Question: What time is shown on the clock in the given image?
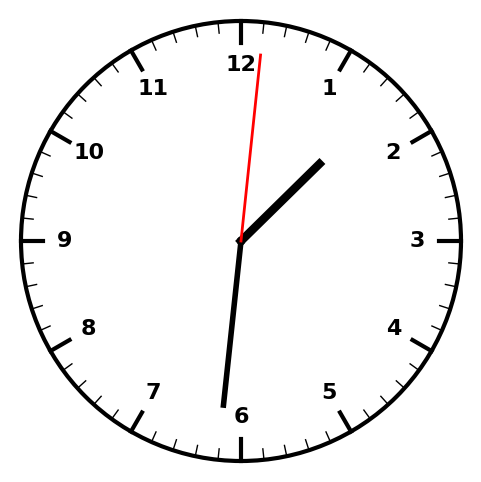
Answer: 01:31:01